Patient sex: M
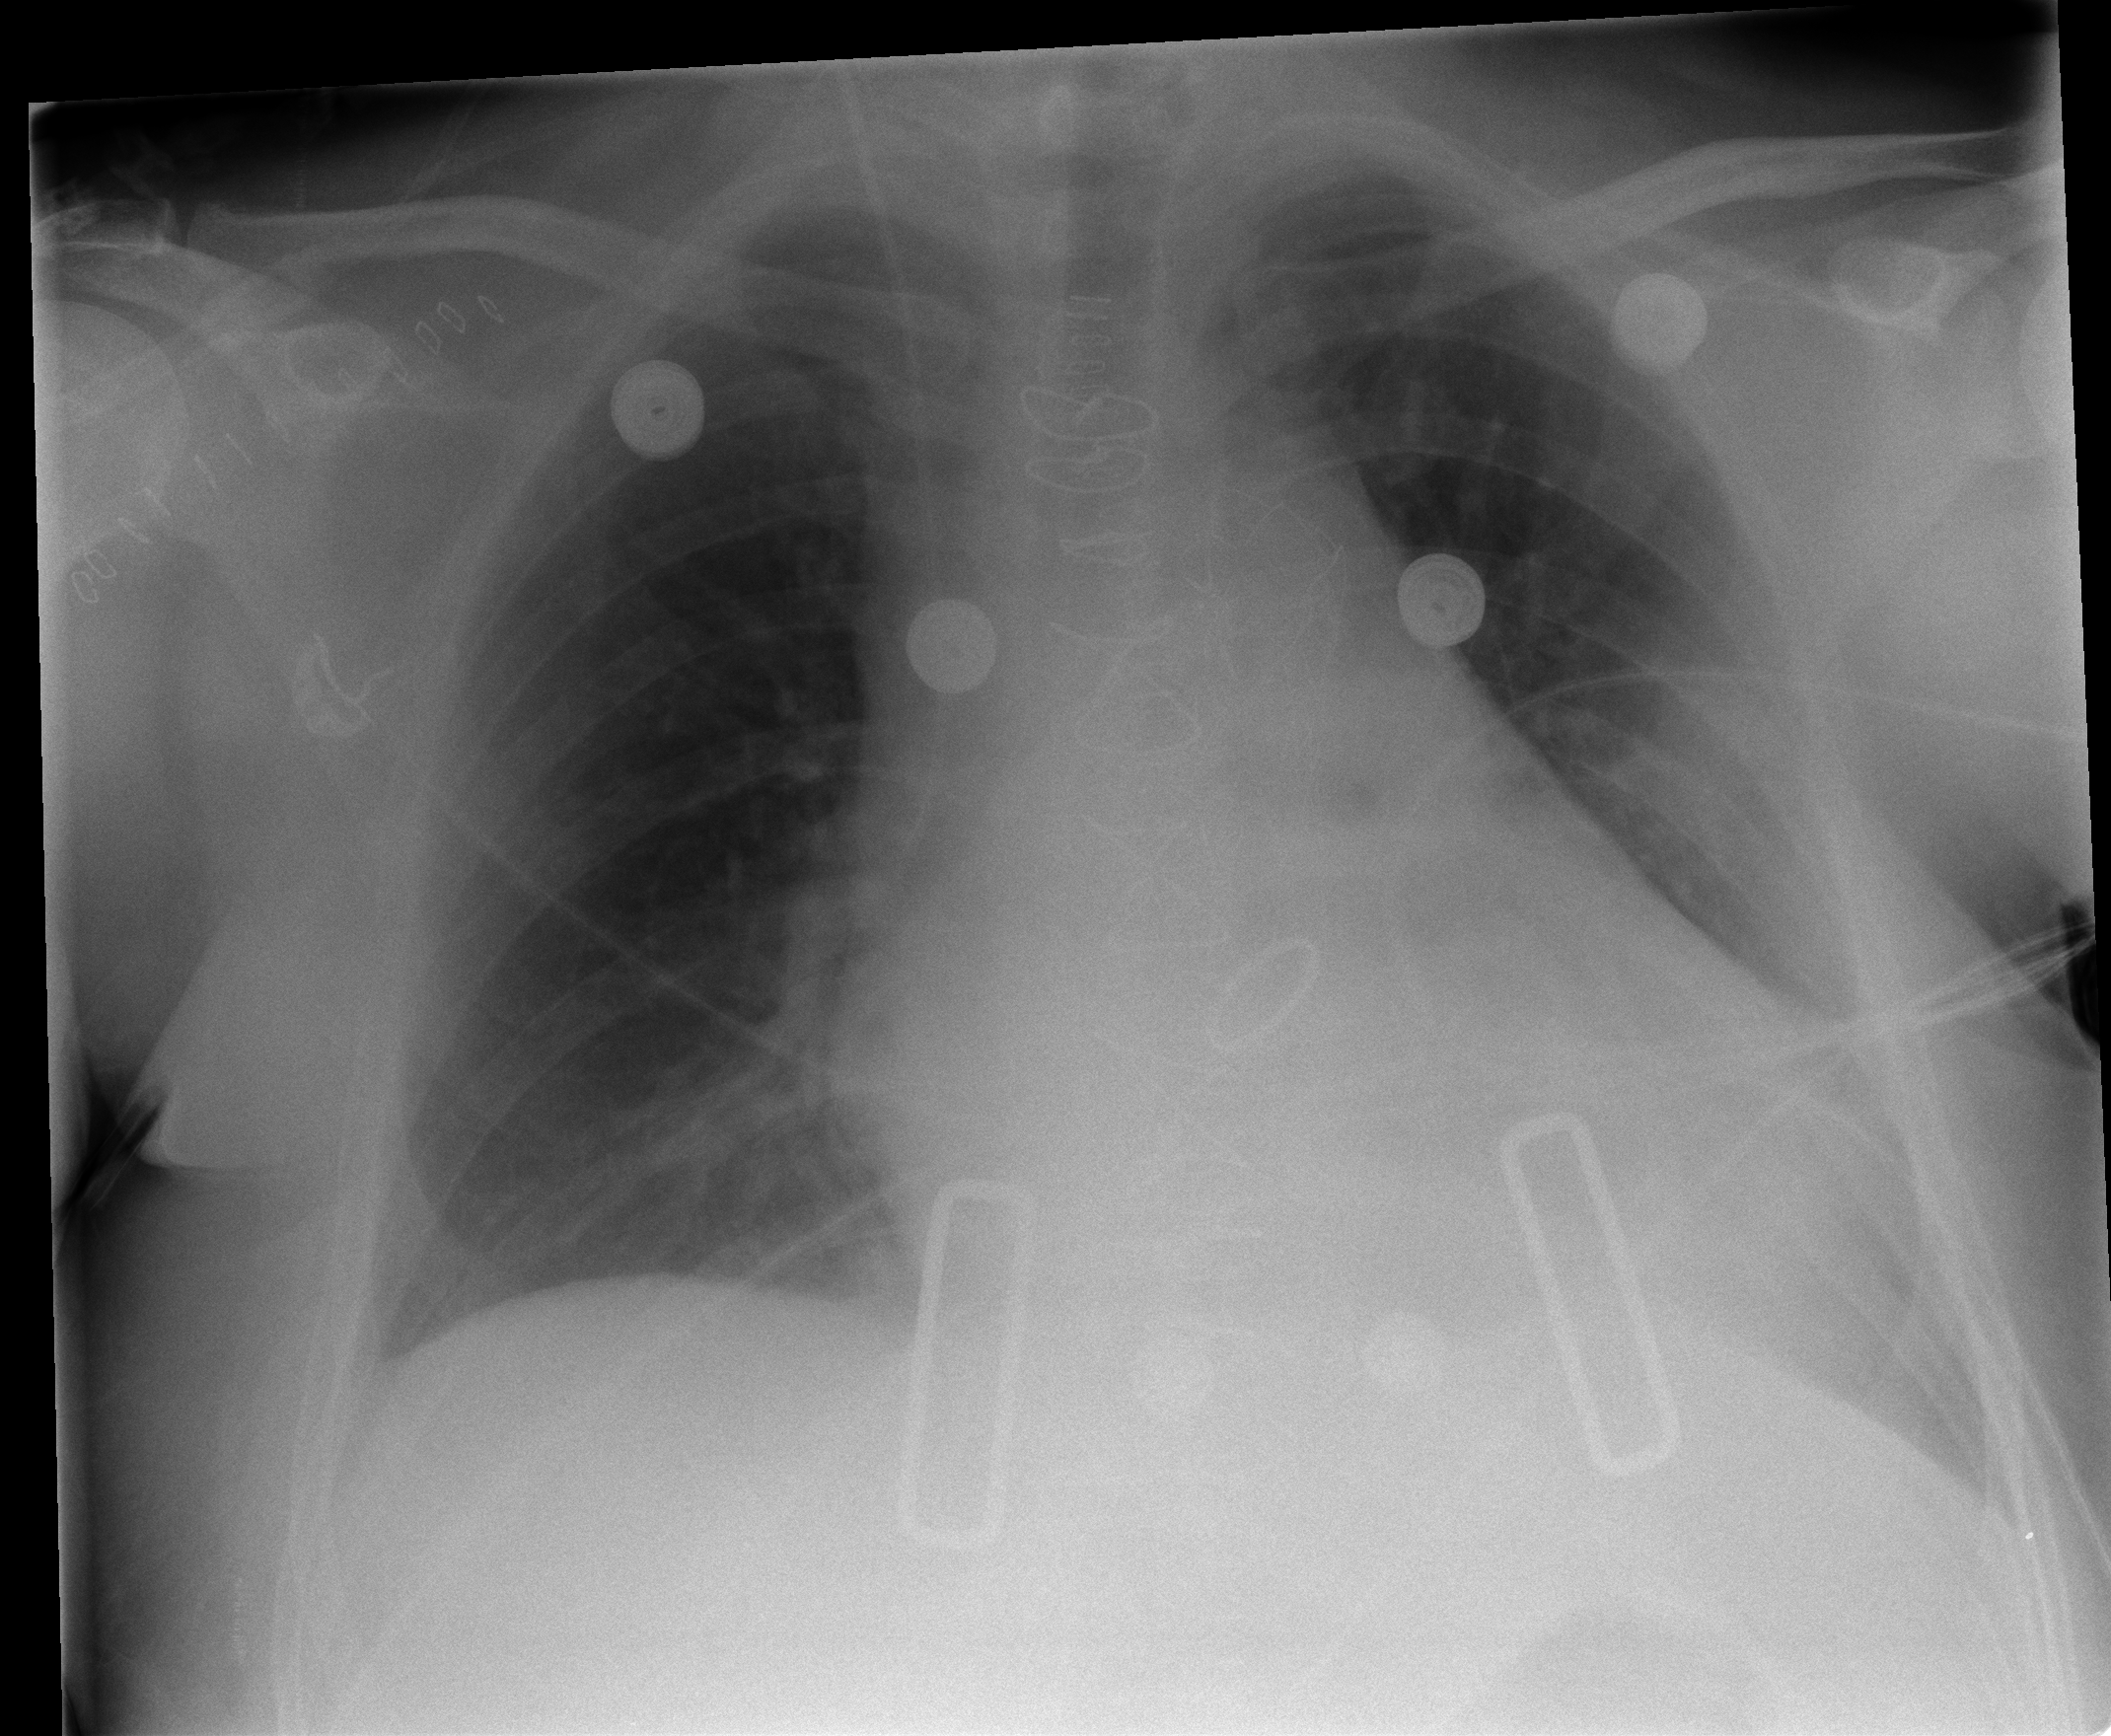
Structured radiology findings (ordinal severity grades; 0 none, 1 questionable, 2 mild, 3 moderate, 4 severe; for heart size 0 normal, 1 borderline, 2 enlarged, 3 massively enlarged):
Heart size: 2
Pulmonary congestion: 0
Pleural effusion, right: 0
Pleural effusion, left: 1
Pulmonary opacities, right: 0
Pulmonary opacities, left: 0
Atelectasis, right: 0
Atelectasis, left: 0